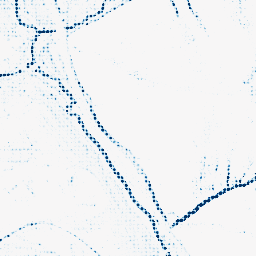
Category: morphological
Decomposition family: morphological_ellipse
Decomposition parameters: operation: closing
width: 5
height: 5
Upsampling method: sinc_hamming
Upsampling parameters: scale: 8
kernel_size: 4
Upsampling scale: 8